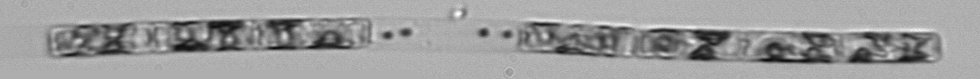
Label: Guinardia_delicatula_TAG_internal_parasite